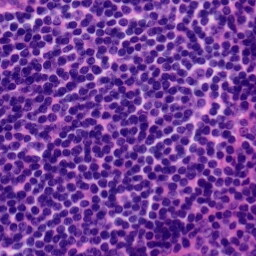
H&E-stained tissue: Tonsil